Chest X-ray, AP view. Patient: 27 years old, sex F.
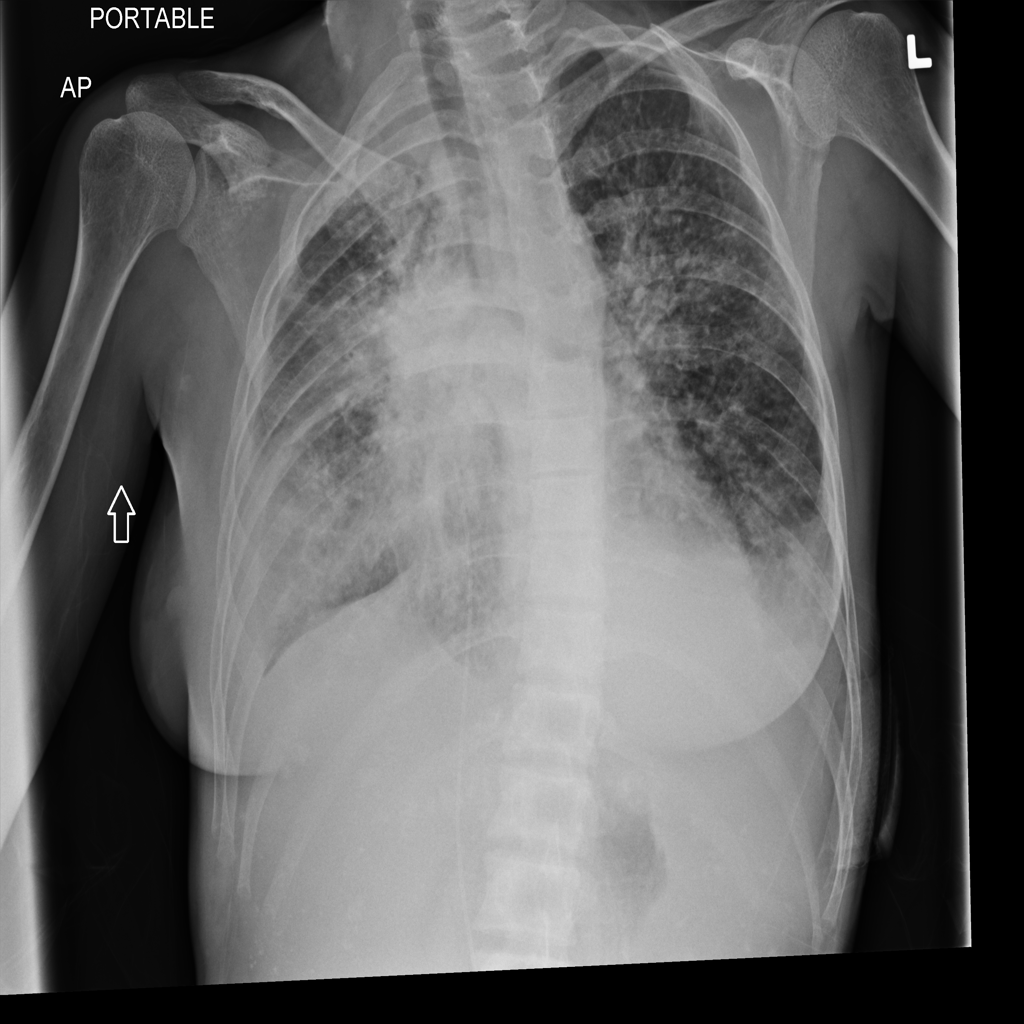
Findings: Consolidation, Mass, Pleural_Thickening